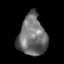
Tissue: skin
Cell type: Others
Senescence score: 0.7304
Nuclear area (px): 1113
Mean DAPI intensity: 111.972